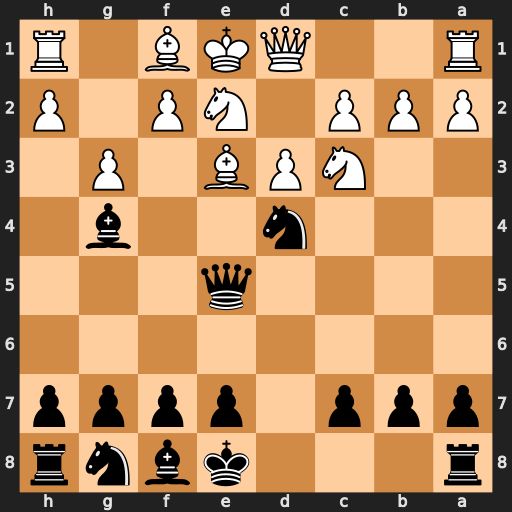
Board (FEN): r3kbnr/ppp1pppp/8/4q3/3n2b1/2NPB1P1/PPP1NP1P/R2QKB1R
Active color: b
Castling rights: KQkq
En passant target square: -
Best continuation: Nf3#